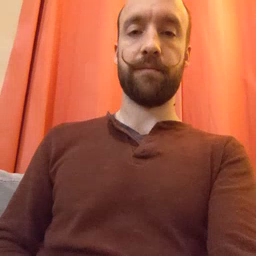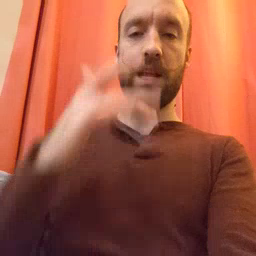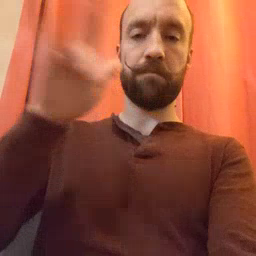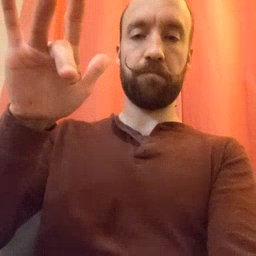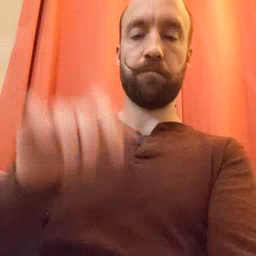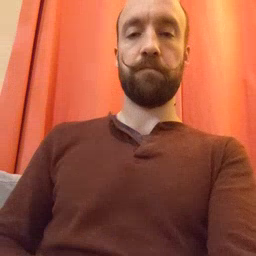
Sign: empty